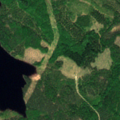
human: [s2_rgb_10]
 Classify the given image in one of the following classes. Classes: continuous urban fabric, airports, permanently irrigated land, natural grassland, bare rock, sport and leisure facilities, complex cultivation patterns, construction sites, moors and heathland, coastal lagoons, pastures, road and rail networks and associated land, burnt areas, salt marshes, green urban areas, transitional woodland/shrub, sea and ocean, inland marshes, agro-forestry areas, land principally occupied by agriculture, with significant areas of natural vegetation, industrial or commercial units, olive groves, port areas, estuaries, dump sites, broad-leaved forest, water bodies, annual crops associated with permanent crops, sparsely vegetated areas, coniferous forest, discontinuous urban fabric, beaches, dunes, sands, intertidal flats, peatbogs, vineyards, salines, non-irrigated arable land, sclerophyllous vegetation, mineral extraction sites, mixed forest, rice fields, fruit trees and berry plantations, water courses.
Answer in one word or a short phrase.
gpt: coniferous forest, mixed forest, water bodies